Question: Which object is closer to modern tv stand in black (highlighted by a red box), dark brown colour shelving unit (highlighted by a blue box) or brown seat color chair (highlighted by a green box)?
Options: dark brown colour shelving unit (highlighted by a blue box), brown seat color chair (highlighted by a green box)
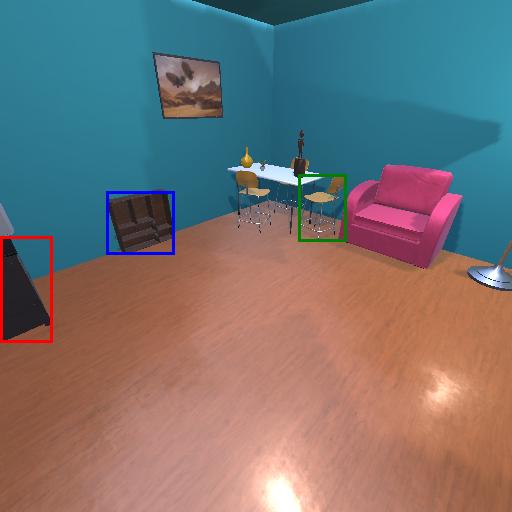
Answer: dark brown colour shelving unit (highlighted by a blue box)